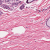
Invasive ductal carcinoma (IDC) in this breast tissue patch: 0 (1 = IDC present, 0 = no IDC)